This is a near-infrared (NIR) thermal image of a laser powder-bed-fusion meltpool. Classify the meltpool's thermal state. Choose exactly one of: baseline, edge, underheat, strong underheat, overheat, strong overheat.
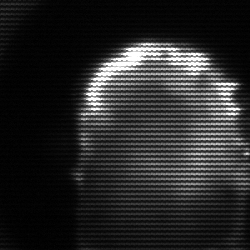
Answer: baseline